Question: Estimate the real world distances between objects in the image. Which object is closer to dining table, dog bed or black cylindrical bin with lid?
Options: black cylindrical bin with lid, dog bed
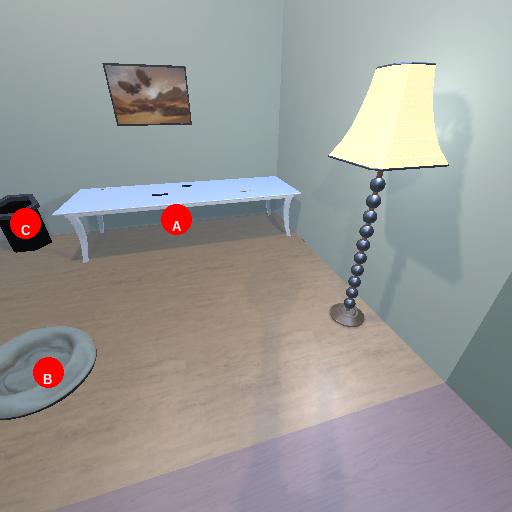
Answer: black cylindrical bin with lid